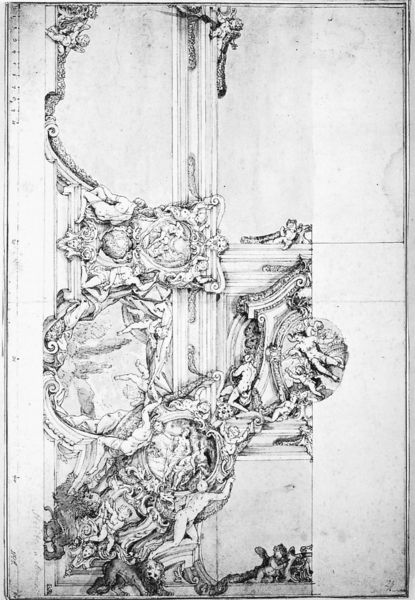
Titel: Freskenzyklus der Jagdgöttin Diana in Schloss Lustheim
Künstler: Francesco Rosa
Standort: Schleißheim, Schloss Lustheim (EU - D - Bayern)
Schlagwörter: menschen, skizze, säule, tür, zeichnung, tuch, ornament, wand, architektur, barock, natur, rokoko, engel, vedute, studie, grisaille, figuren, dekoration, detail, dekor, verzierung, stuck, schwarz weiß, stich, entwurf, religiös, deckengemälde, kitsch, vorlage, verspielt, maßstab, 1770, 1640, deckenfreske, teilweise vorhanden